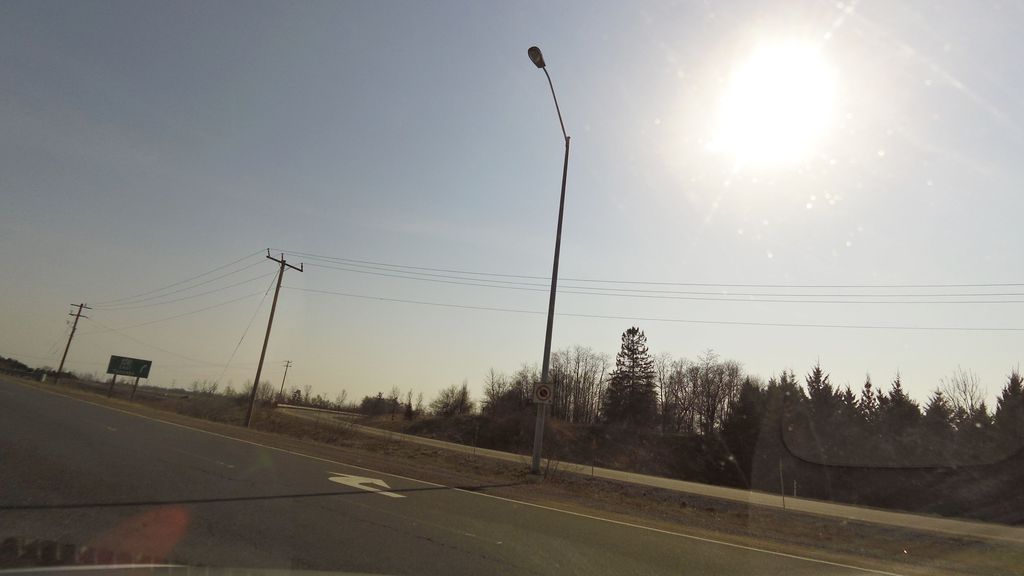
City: hamilton